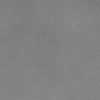
Atmospheric dust classification: dusty